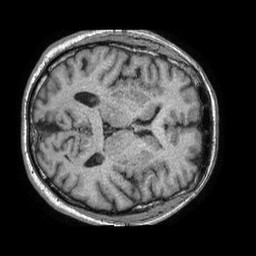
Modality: T1w
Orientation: axial
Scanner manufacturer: philips
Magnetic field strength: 1.5 T
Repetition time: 0.00763 s
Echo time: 0.003469 s